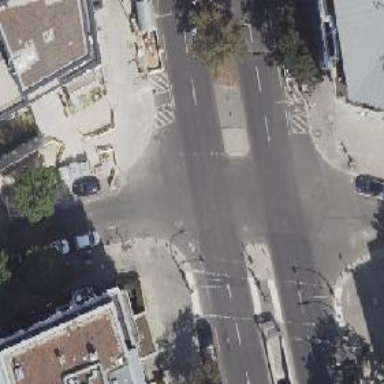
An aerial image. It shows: Unmarked crossing on the road.